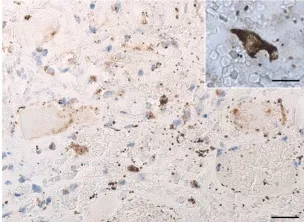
Immunohistochemistry for SARS-CoV-2 Spike Subunit 1 ,. In the deep lamina propria. (scale bar 30 microm), with detail of another positive cell in insert (scale bar 20 microm).
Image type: pathology (immunostaining)